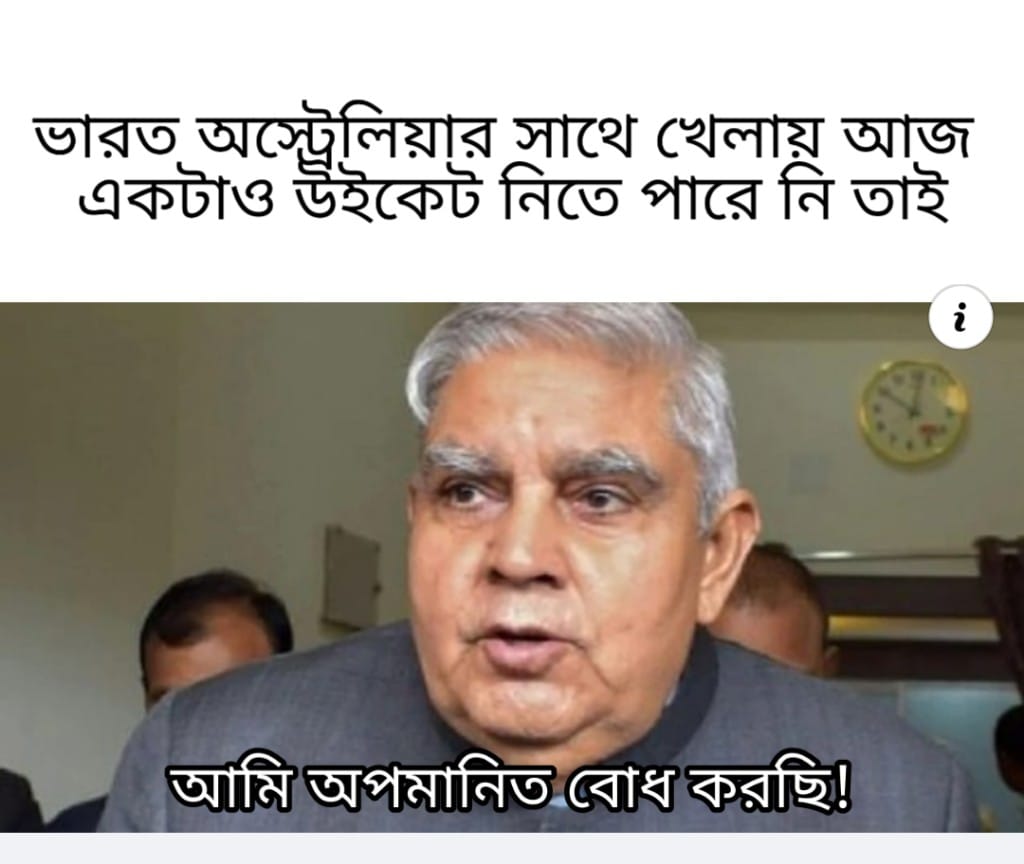
Caption: ভারত অস্ট্রেলিয়ার সাথে খেলায় আজ একটাও উইকেট নিতে পারে নি তাই   আমি অপমানিত বোধ করছি !
Label: non-hate